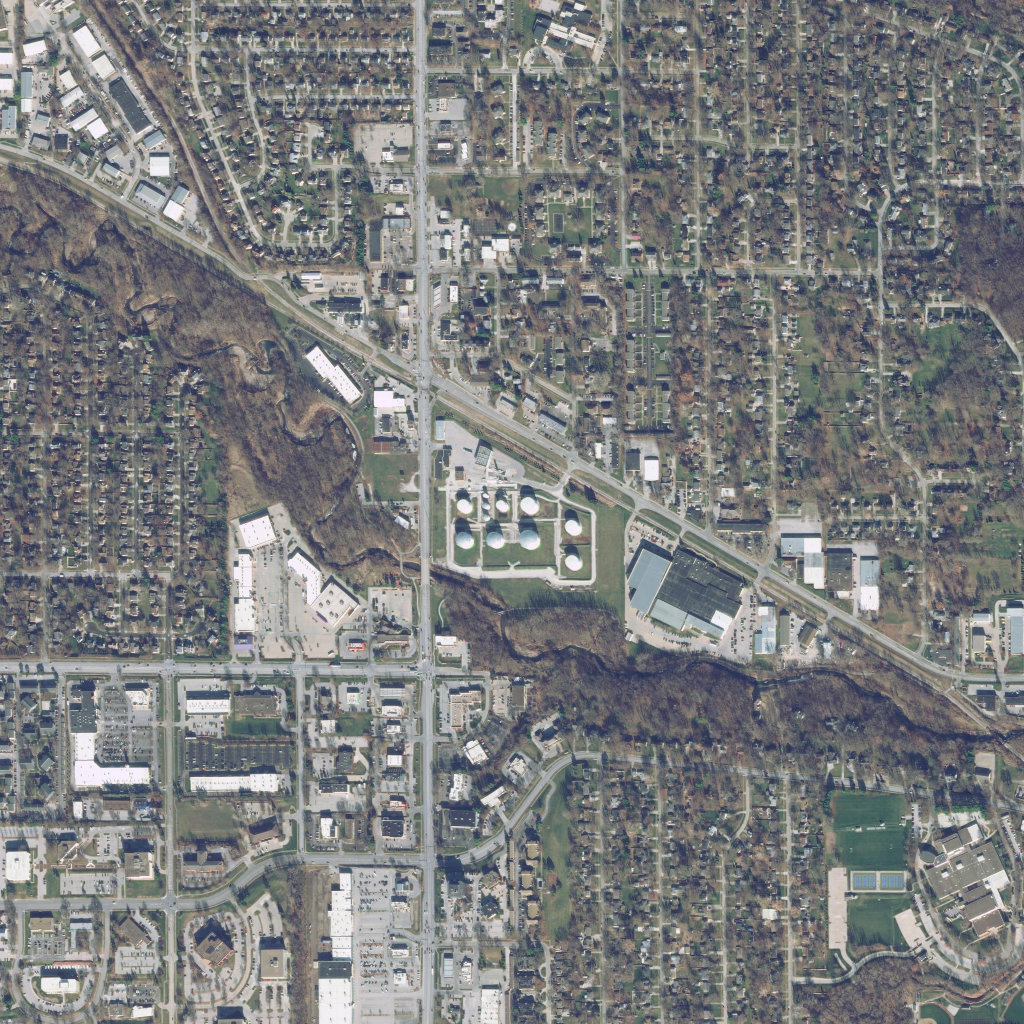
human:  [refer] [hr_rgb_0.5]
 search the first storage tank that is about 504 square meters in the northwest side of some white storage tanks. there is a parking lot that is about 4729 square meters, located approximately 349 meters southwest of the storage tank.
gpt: <box>[[44, 48, 45, 50, 0]]</box>

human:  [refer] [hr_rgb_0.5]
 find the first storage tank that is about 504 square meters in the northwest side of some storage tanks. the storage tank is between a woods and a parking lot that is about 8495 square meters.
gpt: <box>[[44, 48, 45, 50, 0]]</box>